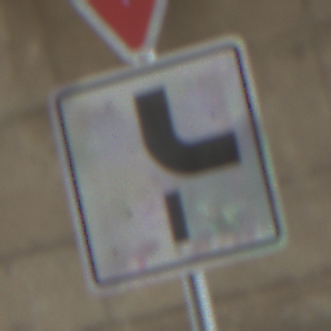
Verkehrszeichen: VerlaufVorfahrtsstrasse10
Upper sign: VorfahrtGewaehren
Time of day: Midday
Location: Roofed (Beach)
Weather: Overcast
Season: NotSpecified
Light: Natural